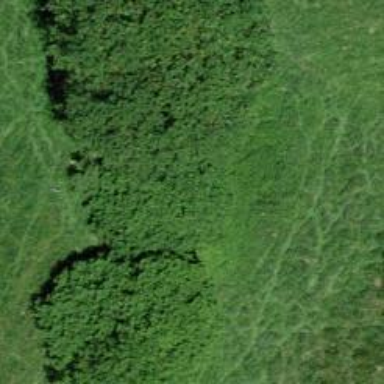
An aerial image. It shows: Broadleaved tree with lush foliage.